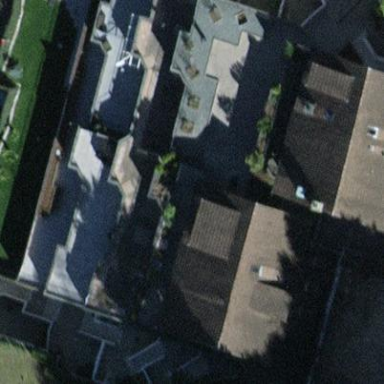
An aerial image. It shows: Building part with flat roof.